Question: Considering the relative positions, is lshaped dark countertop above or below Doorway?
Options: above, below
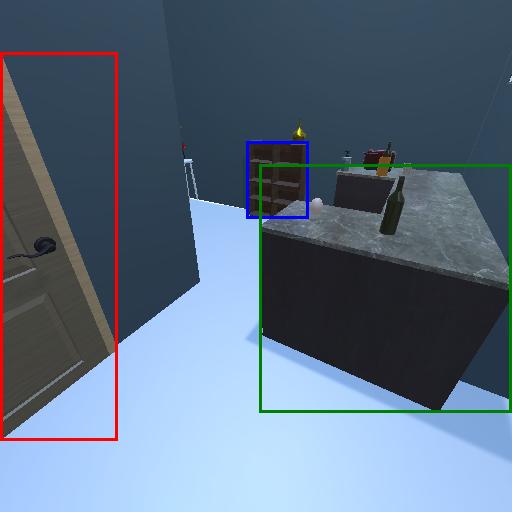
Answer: above